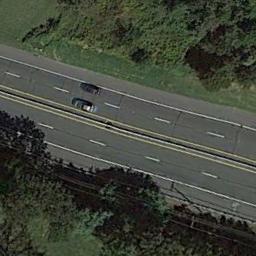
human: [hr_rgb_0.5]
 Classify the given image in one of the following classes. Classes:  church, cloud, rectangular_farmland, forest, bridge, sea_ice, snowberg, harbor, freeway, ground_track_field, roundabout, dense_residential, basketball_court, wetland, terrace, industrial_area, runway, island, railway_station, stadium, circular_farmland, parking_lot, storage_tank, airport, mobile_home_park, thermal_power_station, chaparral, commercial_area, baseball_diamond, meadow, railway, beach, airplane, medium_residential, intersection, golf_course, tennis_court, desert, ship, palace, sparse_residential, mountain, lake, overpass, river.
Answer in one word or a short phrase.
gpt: freeway